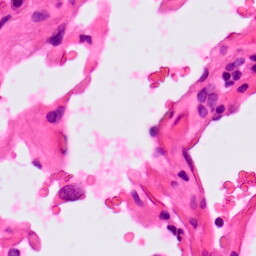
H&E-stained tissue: Lung